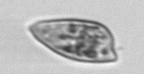
Label: Prorocentrum_dentatum